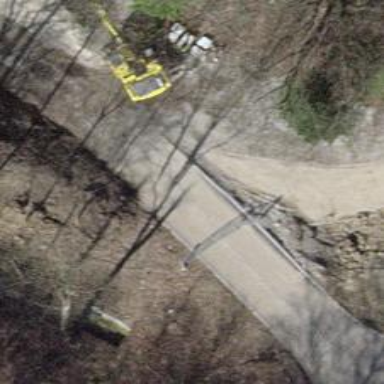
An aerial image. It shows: Swing gate barrier.